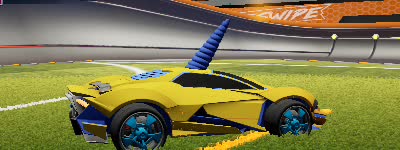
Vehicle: werewolf